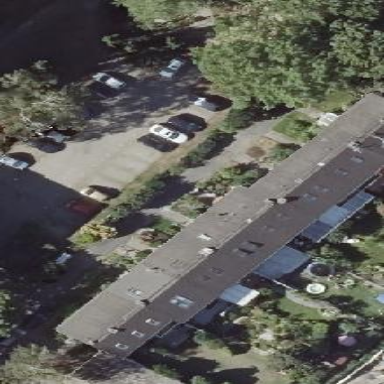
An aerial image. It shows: Terrace building.